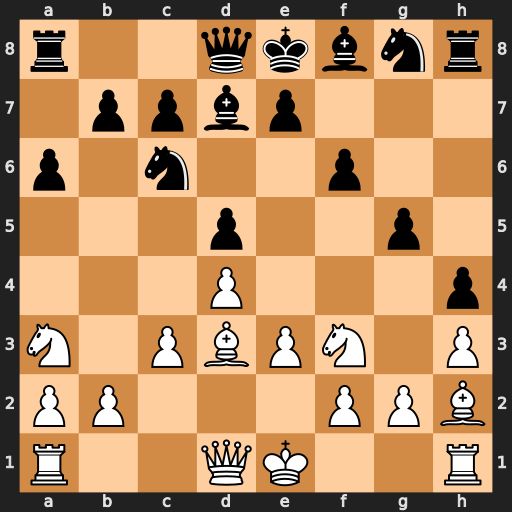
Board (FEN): r2qkbnr/1ppbp3/p1n2p2/3p2p1/3P3p/N1PBPN1P/PP3PPB/R2QK2R
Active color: w
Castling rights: KQkq
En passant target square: -
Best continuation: Bg6#